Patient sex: F
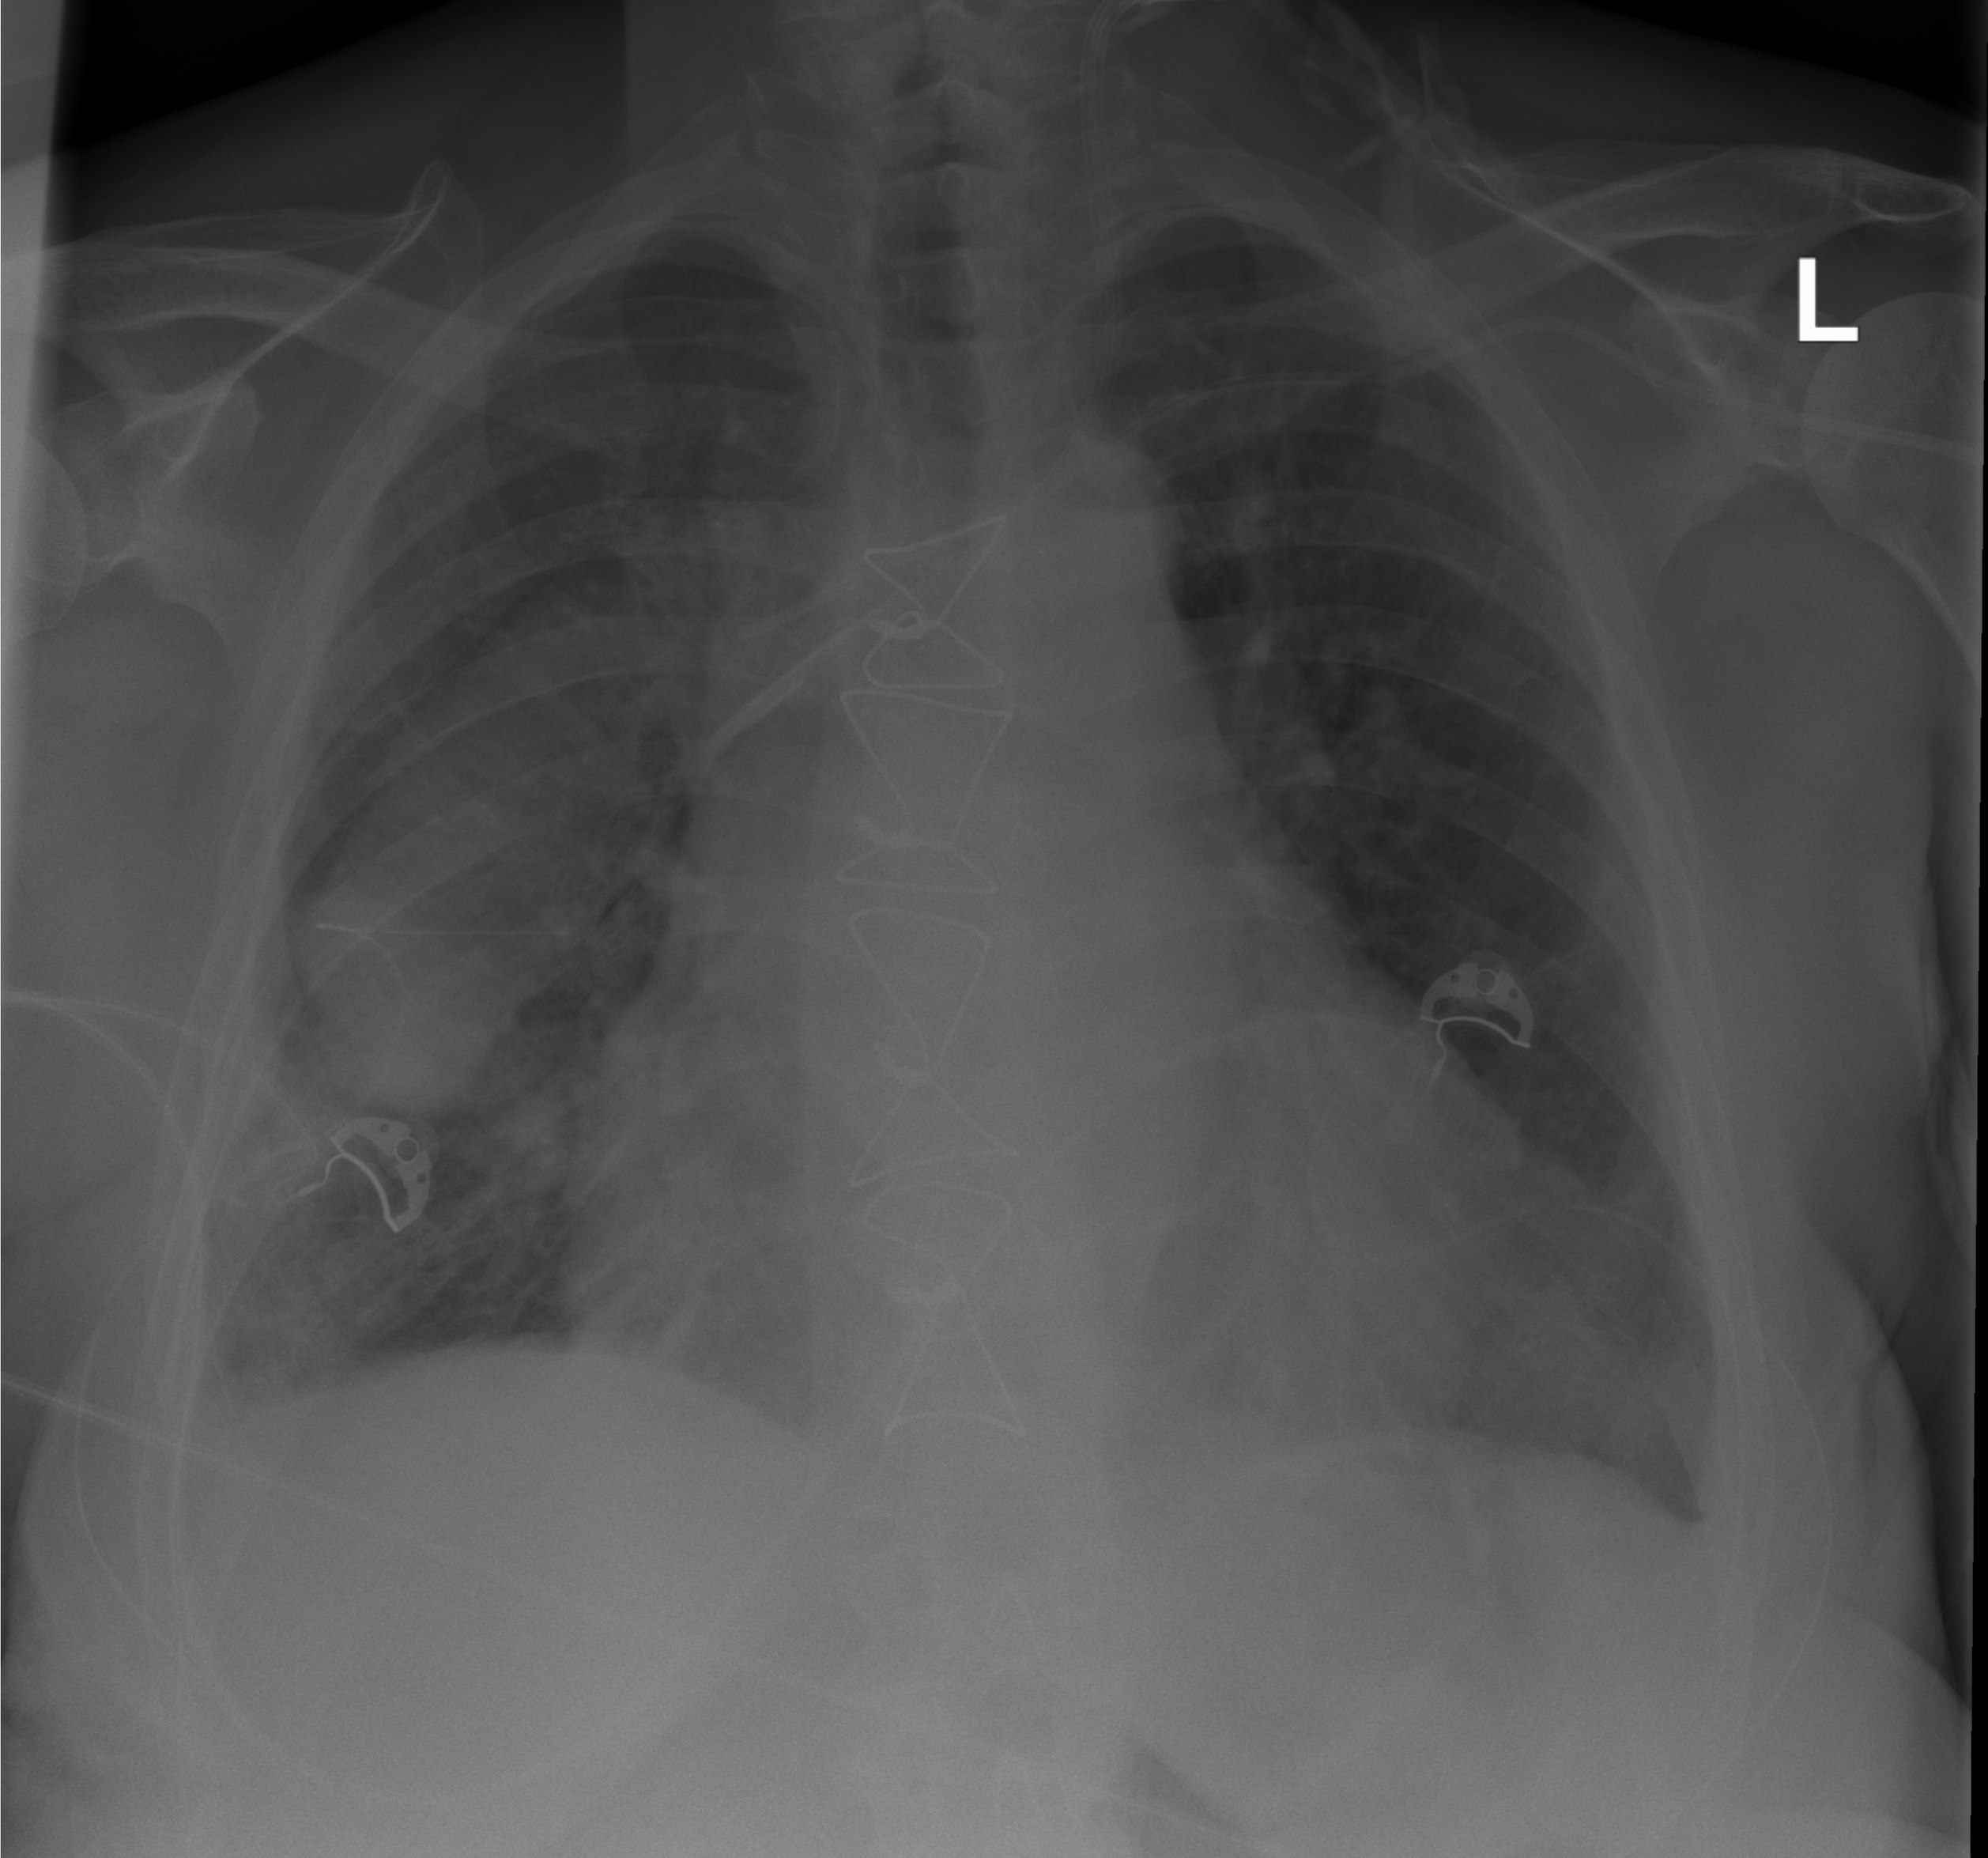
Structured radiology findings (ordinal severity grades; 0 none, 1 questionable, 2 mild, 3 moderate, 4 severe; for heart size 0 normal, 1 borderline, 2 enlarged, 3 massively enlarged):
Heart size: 2
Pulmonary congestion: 0
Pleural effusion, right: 2
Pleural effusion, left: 1
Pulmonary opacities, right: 0
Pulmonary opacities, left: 0
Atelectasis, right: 2
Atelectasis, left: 2